Field crop: tomato
Growth stage: 1
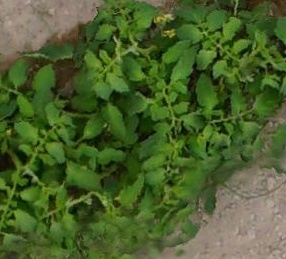
Species: tomato